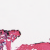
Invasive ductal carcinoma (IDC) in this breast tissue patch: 0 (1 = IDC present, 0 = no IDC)